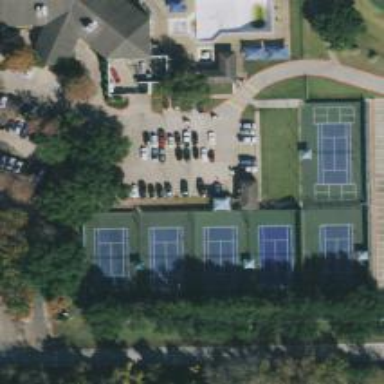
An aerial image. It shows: Tennis court on pitch designated for leisure land.